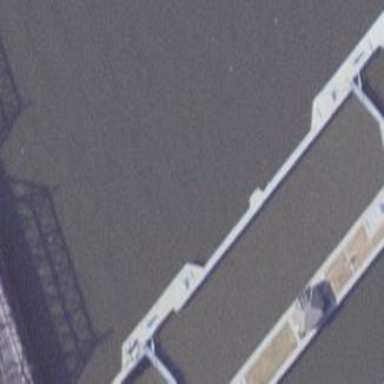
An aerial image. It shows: Dock located along the waterway.